Question: Okay, so I used to have this code and it worked fine:
'''
$lastpost = ForumPos::where('user_id', '=', Auth::id())->orderby('created_at', 'desc')->first();
if ($validator->fails())
{
return Redirect::to('/forum/topic/'.$id.'/new')
->withErrors($validator->messages());
}
elseif ($lastpost->created_at->diffInSeconds() < 15)
{
return Redirect::to('/forum/topic/'.$id.'/new')
->withErrors('You really need to slow down with your posting ;)');
}
else
{
$new_thread = new ForumThr;
$new_thread->topic = $id;
$new_thread->user_id = Auth::id();
$new_thread->title = Input::get('title');
$new_thread->save();
$new_post = new ForumPos;
$new_post->thread = $new_thread->id;
$new_post->user_id = Auth::id();
$new_post->body = Input::get('body');
$new_post->save();
return Redirect::to('/forum/thread/'.$new_thread->id.'');
}
'''
and this worked fine, until I noticed a little problem so I had to change this a bit to get this:
'''
$hasposted = ForumPos::where('user_id', '=', Auth::id())->count();
if ($validator->fails()){
return Redirect::to('/forum/topic/'.$id.'/new')
->withErrors($validator->messages());
} elseif ($hasposted != 0) {
$last_post = ForumPos::where('user_id', '=', Auth::id())->orderBy('created_at', 'DESC')->first();
if ($last_post->created_at->diffInSeconds() < 15) {
return Redirect::to('/forum/topic/'.$id.'/new')
->withErrors('You really need to slow down with your posting ;)');
}
} else {
$new_thread = new ForumThr;
$new_thread->topic = $id;
$new_thread->user_id = Auth::id();
$new_thread->title = Input::get('title');
$new_thread->save();
$new_post = new ForumPos;
$new_post->thread = $new_thread->id;
$new_post->user_id = Auth::id();
$new_post->body = Input::get('body');
$new_post->save();
return Redirect::to('/forum/thread/'.$new_thread->id.'');
}
'''
Now when I post a thread and get to the if statement inside the elseif statement, I hit a roadblock. I get the following error:

I only get this error when I haven't specified the title variable in the controller so the view gets it, however there shouldn't be a view. Any ideas? :S
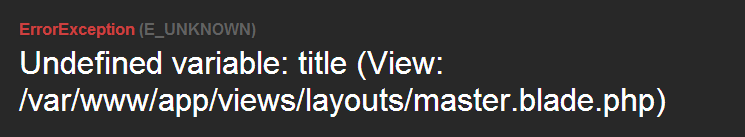
Answer: Take a look at your 'elseif' block (second condition)
'''
if(...)
{
//first condition
return ...;
}
elseif ($hasposted != 0) {
{
//second condition
$last_post = ForumPos::where('user_id', '=', Auth::id())->orderBy('created_at', 'DESC')->first();
if ($last_post->created_at->diffInSeconds() < 15) {
return Redirect::to('/forum/topic/'.$id.'/new')
->withErrors('You really need to slow down with your posting ;)');
}
}
else
{
//third condition
return ...;
}
'''
When your nested if statement fails
'''
$last_post->created_at->diffInSeconds() < 15
'''
this block finishes, and the rest of the conditional finishes without issuing a 'Redirect'. That is, your nested if statement knows nothing about the third conditional. PHP/Laravel are doing what you told it to -- so tell it to do something else.
This is purely a style suggestion, but I've reached a point where I avoid multiple branch conditionals whenever possible, especially when returning from inside a branch. A style more like
'''
if(...)
{
return Redirect(); //...
}
if(...)
{
return Redirect(); //...
}
if(...)
{
return Redirect(); //...
}
if(...)
{
return Redirect(); //...
}
'''
might look longer on the page, but it's much clearer what's going on.
'''
If this? Do something and go away ('return')
Still here? Well if this-other-thing then do something and go away ('return')
**Still** here? Well if this-other-thing then do something and go away ('return')
'''
You end up thinking in a series of yes/no tests, and avoid the very human/programmer problem you ran into with nested conditional logic.